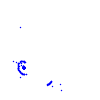
Particle: kaon